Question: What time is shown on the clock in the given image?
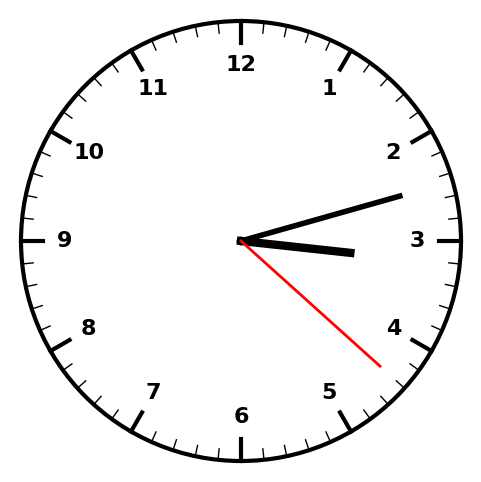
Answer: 03:12:22